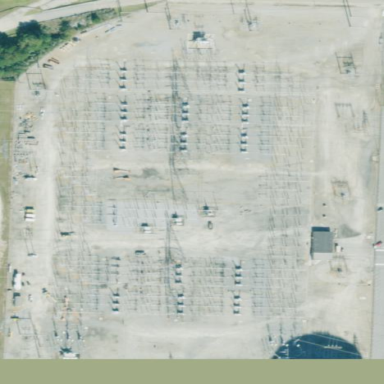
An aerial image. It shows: Power substation with transmission level designation. It is enclosed by fence.